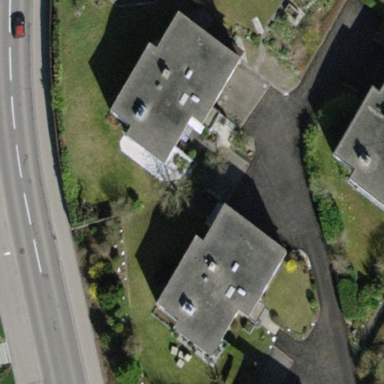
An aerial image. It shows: Semidetached house.